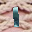
Label: 1